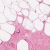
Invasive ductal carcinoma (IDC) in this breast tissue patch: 0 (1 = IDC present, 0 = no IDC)